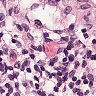
Metastatic tissue present: no